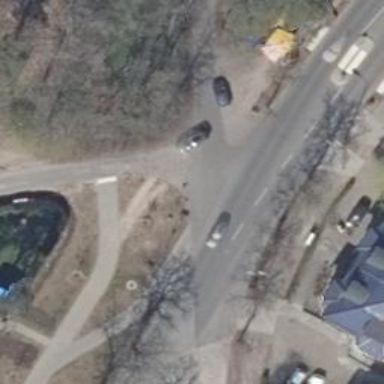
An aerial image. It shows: Residential road.